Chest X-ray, AP view. Patient: 41 years old, sex F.
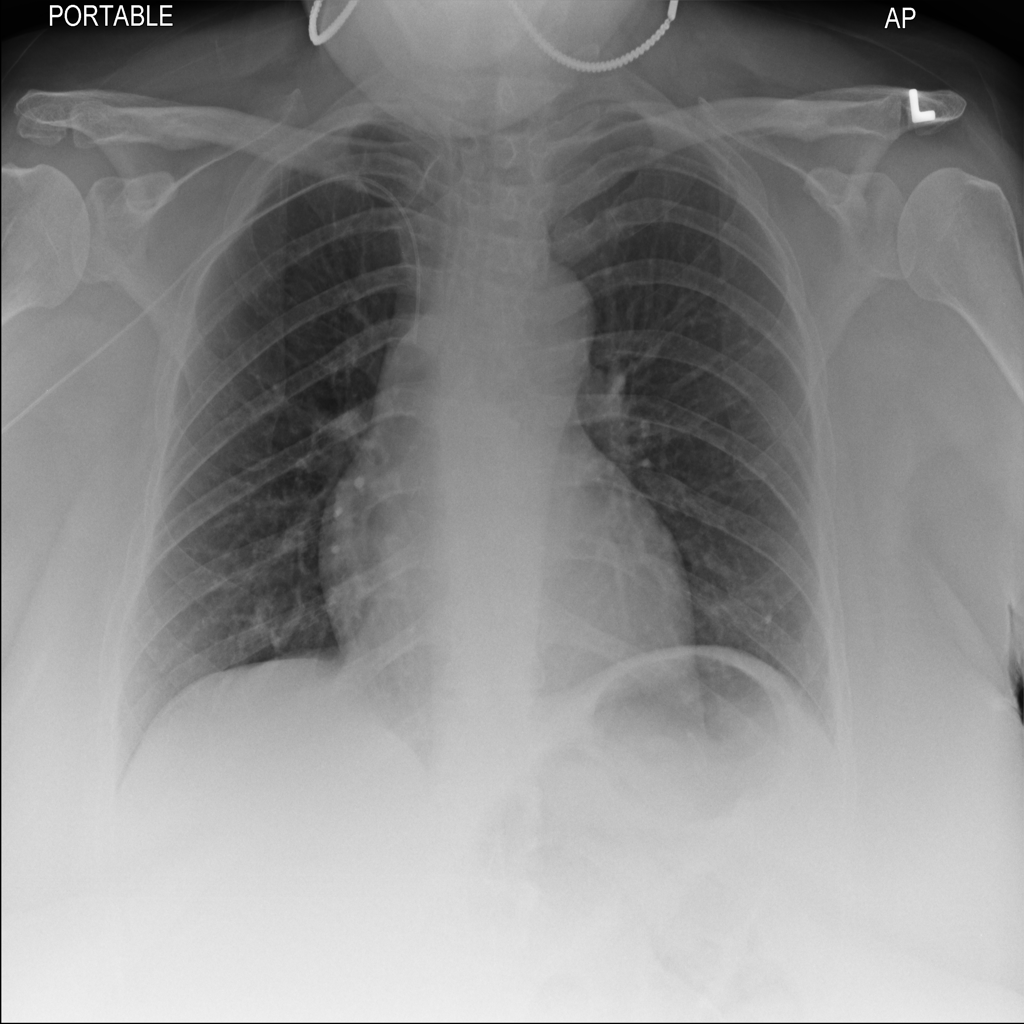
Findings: No Finding